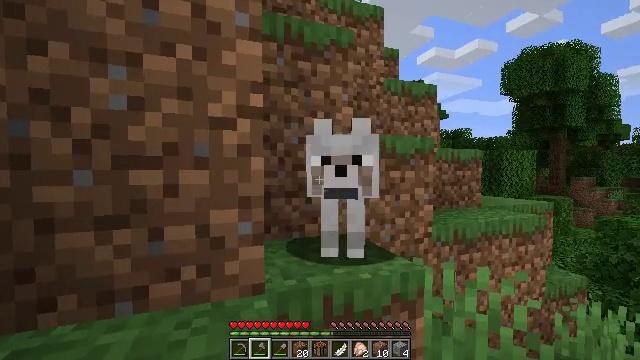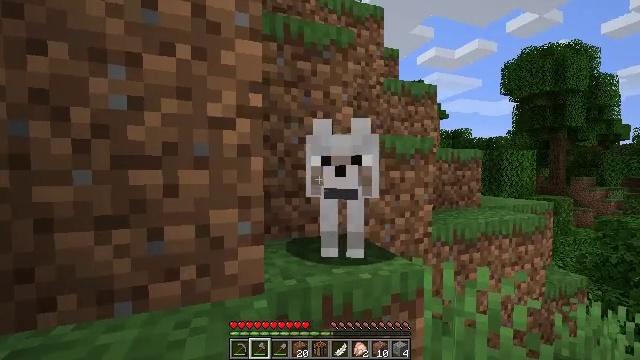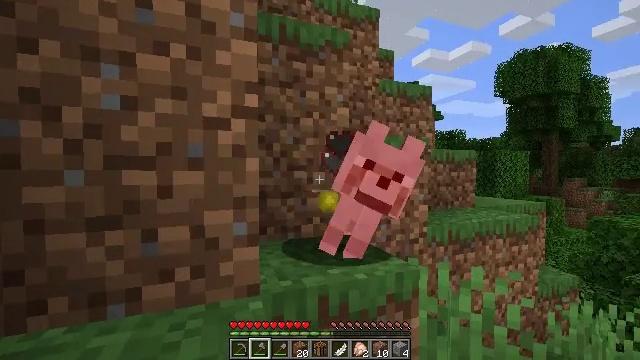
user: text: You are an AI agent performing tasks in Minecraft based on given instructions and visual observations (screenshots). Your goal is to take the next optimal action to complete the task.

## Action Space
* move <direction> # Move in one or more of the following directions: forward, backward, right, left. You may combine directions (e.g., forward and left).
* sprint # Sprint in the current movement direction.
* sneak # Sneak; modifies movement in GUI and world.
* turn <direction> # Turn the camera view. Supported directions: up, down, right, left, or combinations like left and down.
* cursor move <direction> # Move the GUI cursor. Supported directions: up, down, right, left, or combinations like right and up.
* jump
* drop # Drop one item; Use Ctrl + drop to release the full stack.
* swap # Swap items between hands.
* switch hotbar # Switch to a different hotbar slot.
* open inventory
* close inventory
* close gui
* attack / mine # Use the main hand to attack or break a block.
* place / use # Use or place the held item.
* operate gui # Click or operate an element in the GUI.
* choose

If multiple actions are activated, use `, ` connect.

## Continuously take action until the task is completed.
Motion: motion action
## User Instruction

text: Combat the wolf.
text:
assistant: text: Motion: attack / mine
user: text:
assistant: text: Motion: attack / mine
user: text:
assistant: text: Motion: attack / mine